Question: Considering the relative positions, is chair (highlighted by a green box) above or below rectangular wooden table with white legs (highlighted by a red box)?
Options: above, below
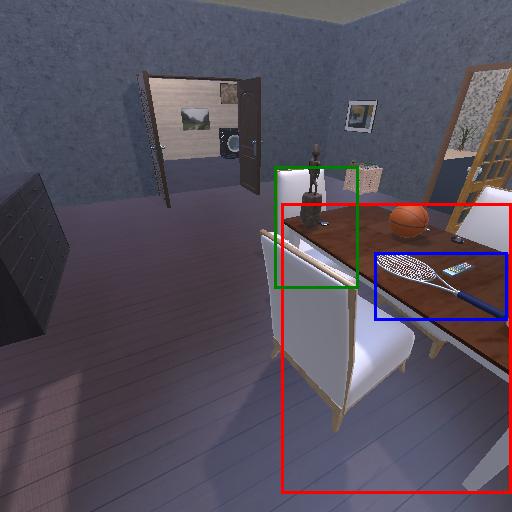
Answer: above